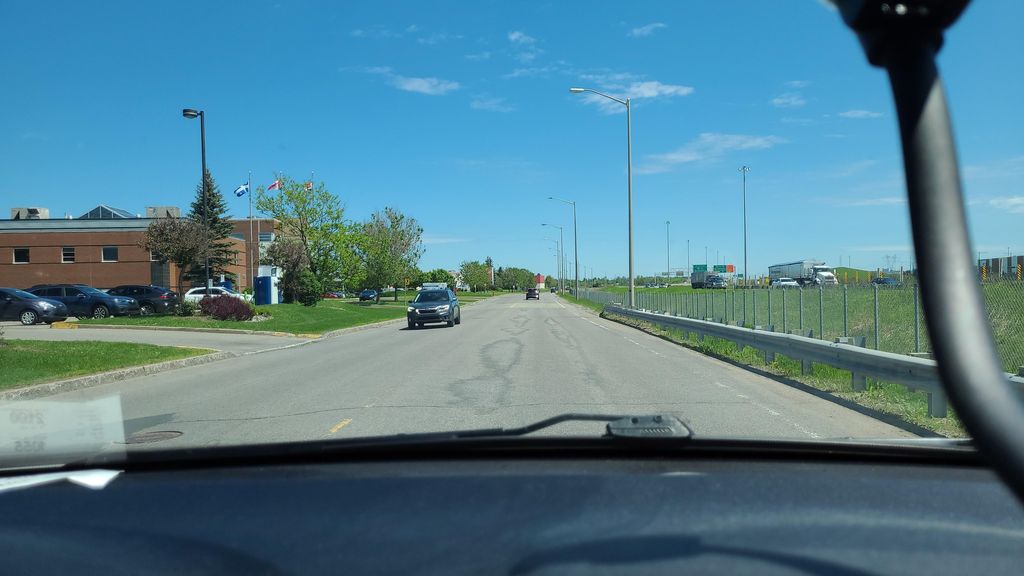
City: quebec_city